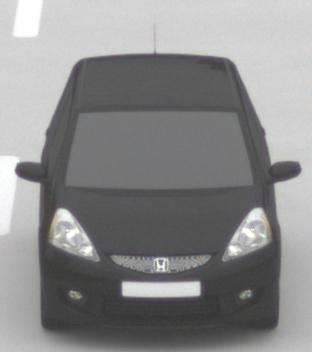
Make: Honda
Model: Jazz 1.2
Detailed model: Jazz (III) (11/08 - 04/11)
Model produced from: 2008/11
Model produced until: 2010/10
Doors: 5
Color: black
Road condition: dry road
Daytime: midday
Contrast: low contrast